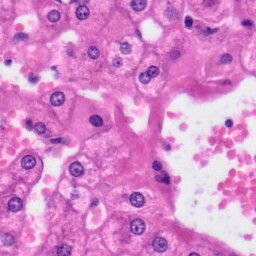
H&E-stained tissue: Liver